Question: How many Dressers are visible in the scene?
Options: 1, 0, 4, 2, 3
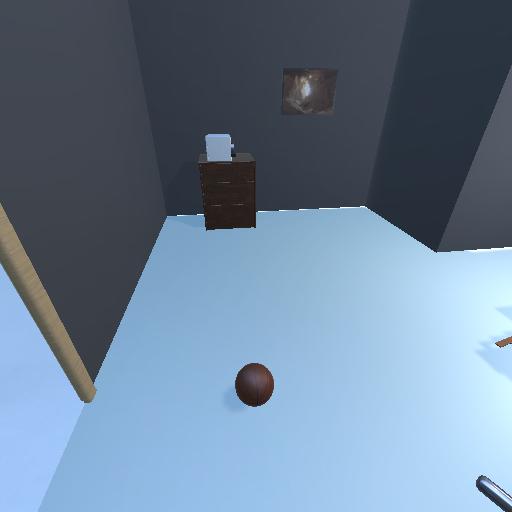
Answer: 1